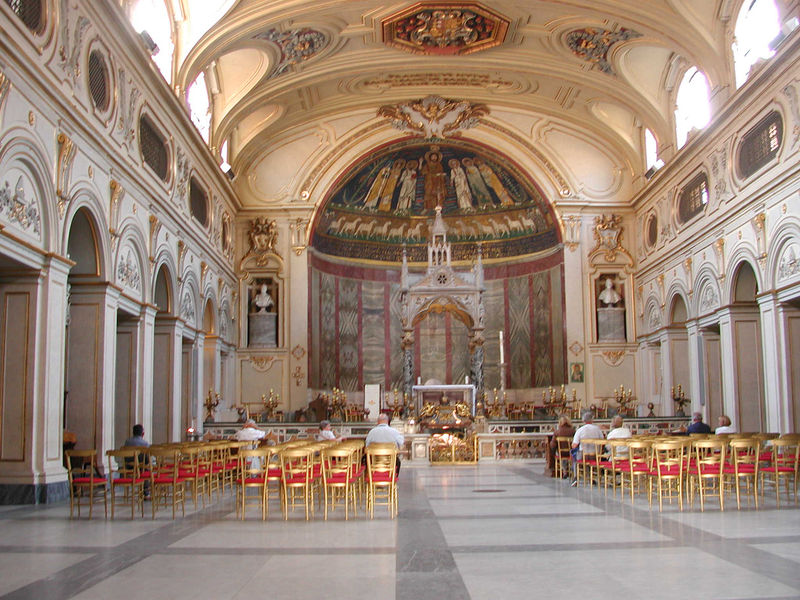
Titel: Santa Cecilia
Standort: Rom, S. Cecilia in Trastevere (EU - I - Latium)
Schlagwörter: menschen, pfeiler, stuhl, stühle, säule, säulen, rot, kirche, boden, figur, gold, konzert, statue, saal, figuren, kuppel, fliessen, querformat, kerzen, foto, fotografie, dom, mosaik, altar, quadrate, skulpturen, statuen, christus, apsis, chor, baldachin, lämmer, schafe, basilika, dacj, ziborium, beter, ketze